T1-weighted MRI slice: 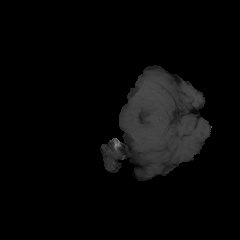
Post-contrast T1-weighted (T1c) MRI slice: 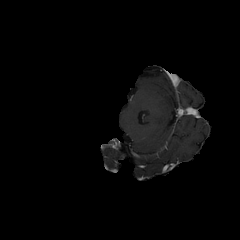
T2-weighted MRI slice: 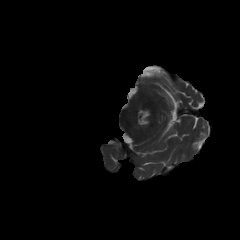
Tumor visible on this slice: no